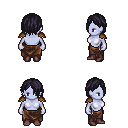
a pixel art fantasy rpg character, female body template, dark elf, purple skin, leather shoulder armor, robe skirt, raven bangs hairstyle, maroon shoes, four views (front, back, left, right), 2x2 character sprite sheet, small pixel art, hard edges, no anti-aliasing